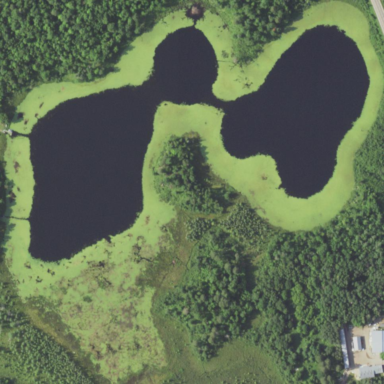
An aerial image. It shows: Beautiful lake surrounded by nature.